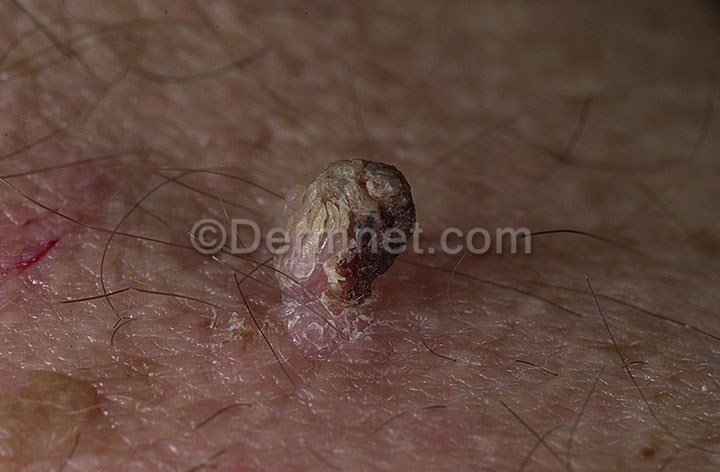
Disease: Warts Molluscum and other Viral Infections